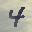
Label: 4